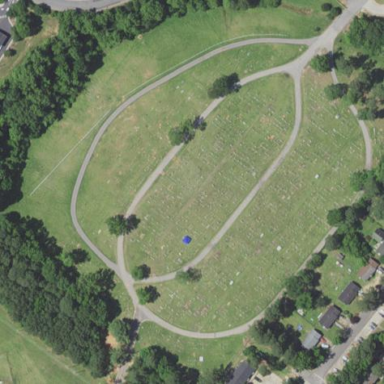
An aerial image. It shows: Cemetery.